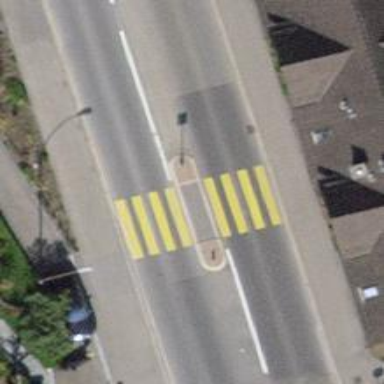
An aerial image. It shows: Marked zebra crossing with island.